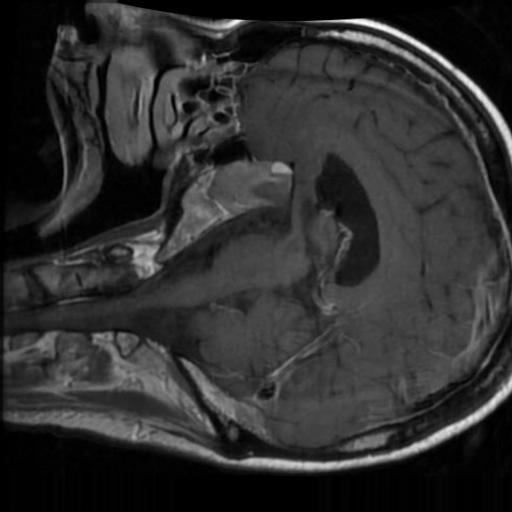
Label: brain_tumor